A time-domain waveform of one vibration snapshot from a rolling-element bearing is shown. Determine the bearing's health state. Answer with exactly one of: normal, inner_race, outer_race, ball.
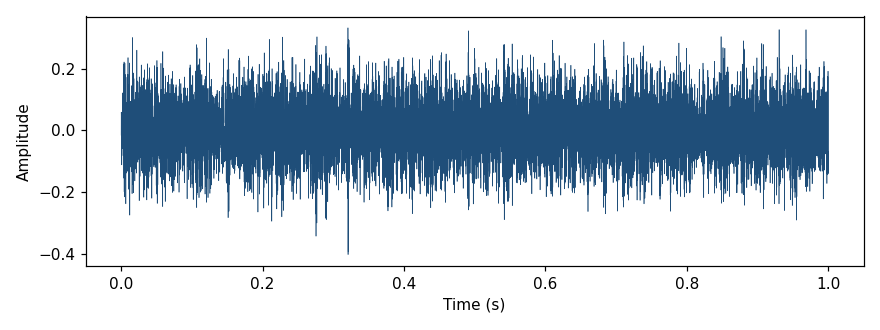
Answer: outer_race